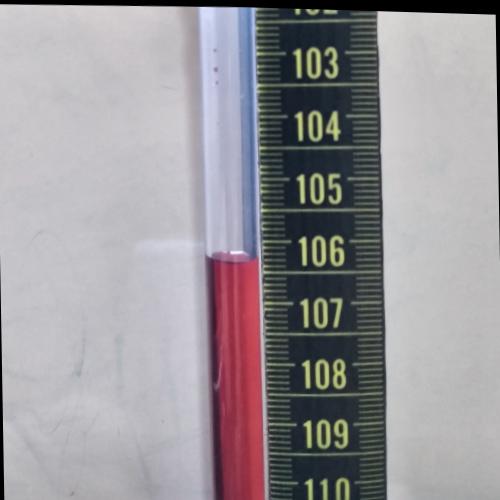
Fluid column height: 106.4 cm